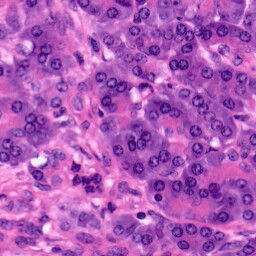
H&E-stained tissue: Pancreatic